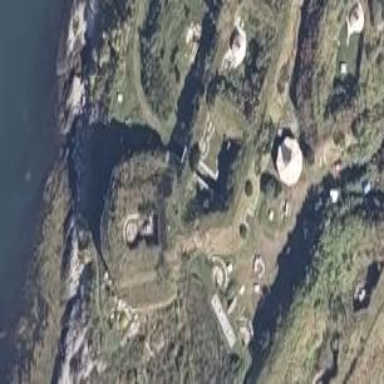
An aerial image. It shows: Historical fort.